Question: I have an imageview which is not showing up on the UI.
Here is how I connect the outlet in my header:
'''
@property (strong, nonatomic) IBOutlet UIImageView *buttonPointsImageView;
'''

What could be the problem? I am using a xib file with xcode 5.
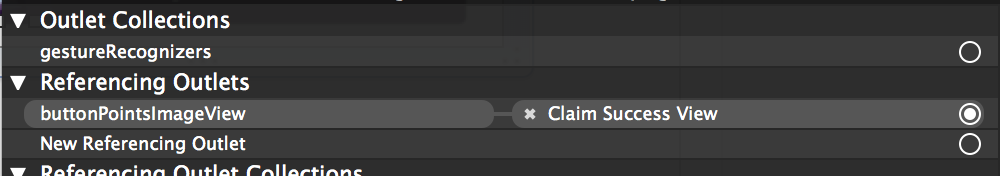
Answer: It was the auto resize. it was resizing from top left and so was not showing in the place I expected.